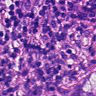
Metastatic tissue present: yes